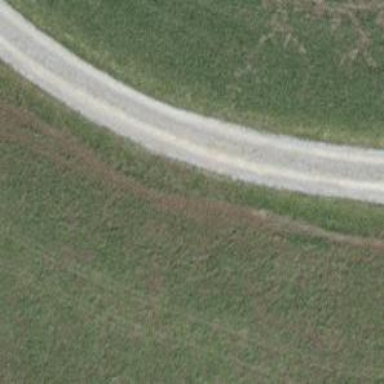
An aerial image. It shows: Compacted track with grade2 surface.